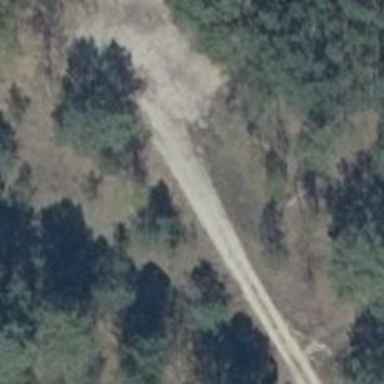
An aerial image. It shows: Dirt track road with grade 4 tracktype.